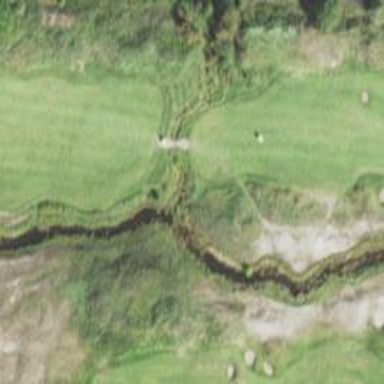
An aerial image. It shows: Golf hole.